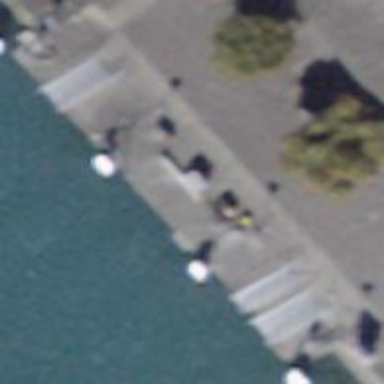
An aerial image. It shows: Asphalt platform located at ferry terminal pier.